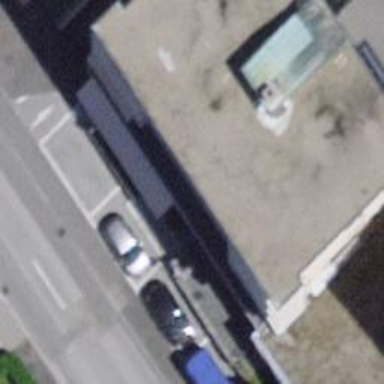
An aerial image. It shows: Convenience shop.